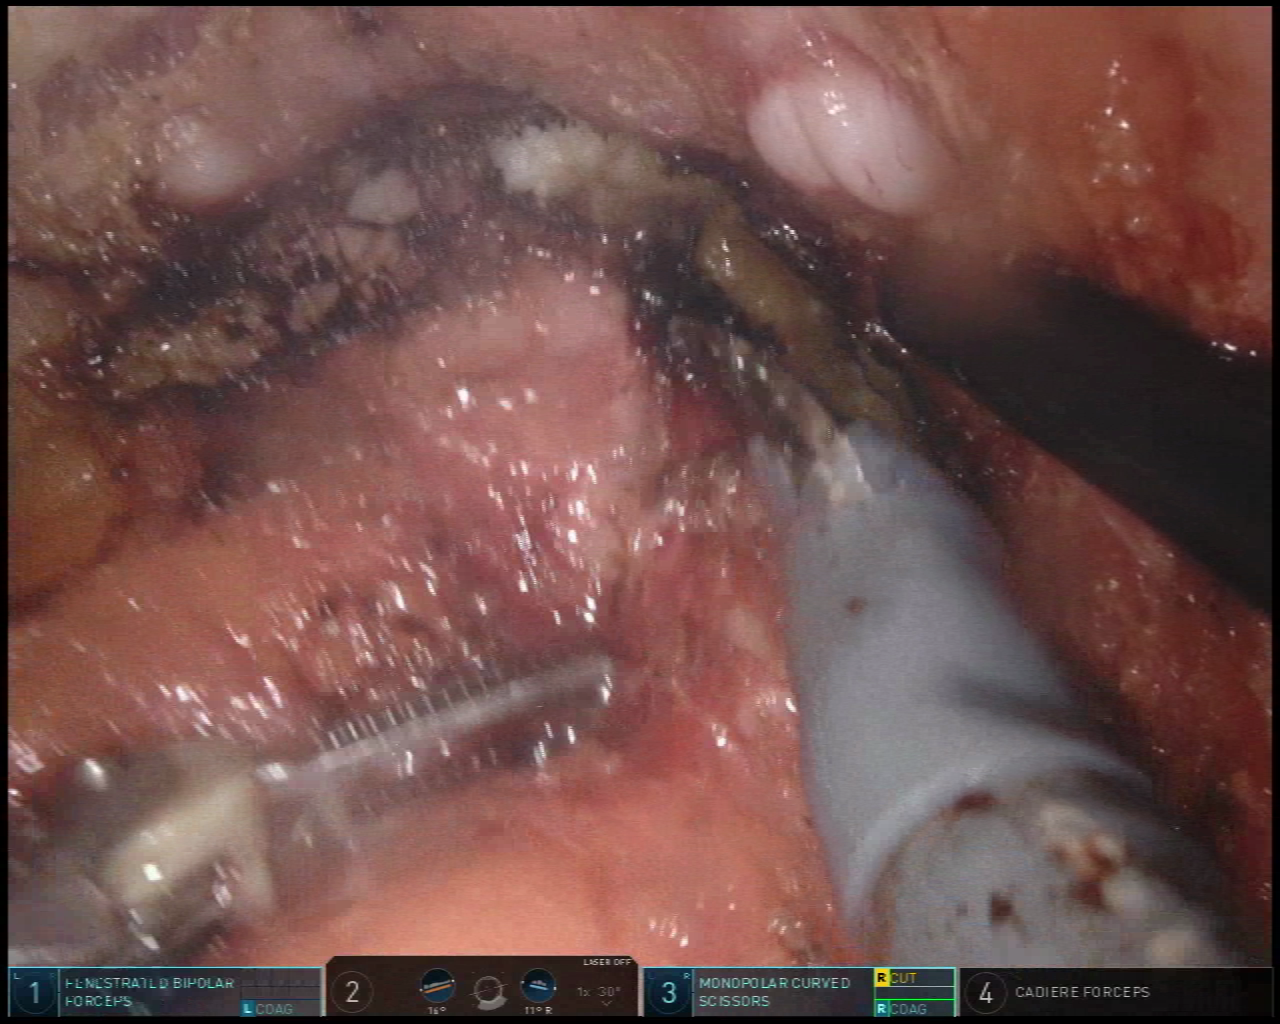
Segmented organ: vesicular_glands
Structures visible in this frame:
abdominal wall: no
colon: no
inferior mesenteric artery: no
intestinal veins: no
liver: no
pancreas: no
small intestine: no
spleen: no
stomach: no
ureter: no
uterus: no
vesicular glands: yes